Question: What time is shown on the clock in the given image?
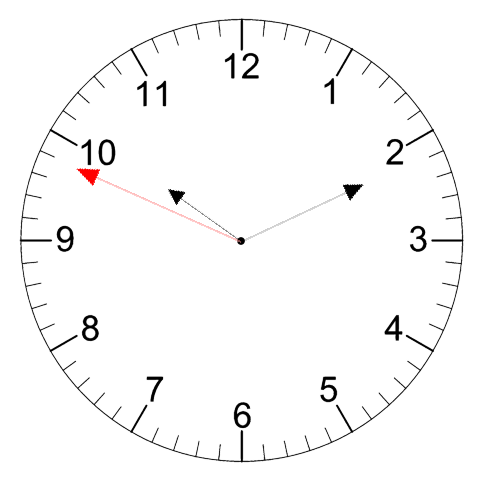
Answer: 10:10:49